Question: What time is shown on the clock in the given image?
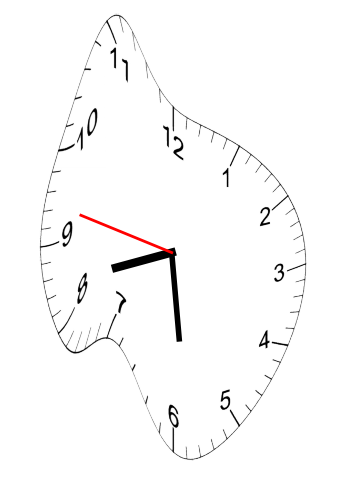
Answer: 08:28:47